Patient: sex F, age 54
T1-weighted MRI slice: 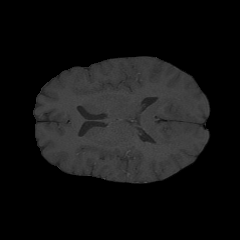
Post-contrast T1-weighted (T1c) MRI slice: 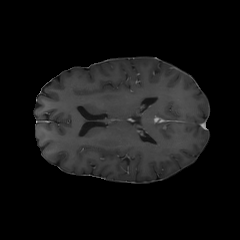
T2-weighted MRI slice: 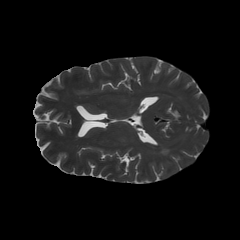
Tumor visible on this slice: no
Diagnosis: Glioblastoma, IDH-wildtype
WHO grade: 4